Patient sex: M
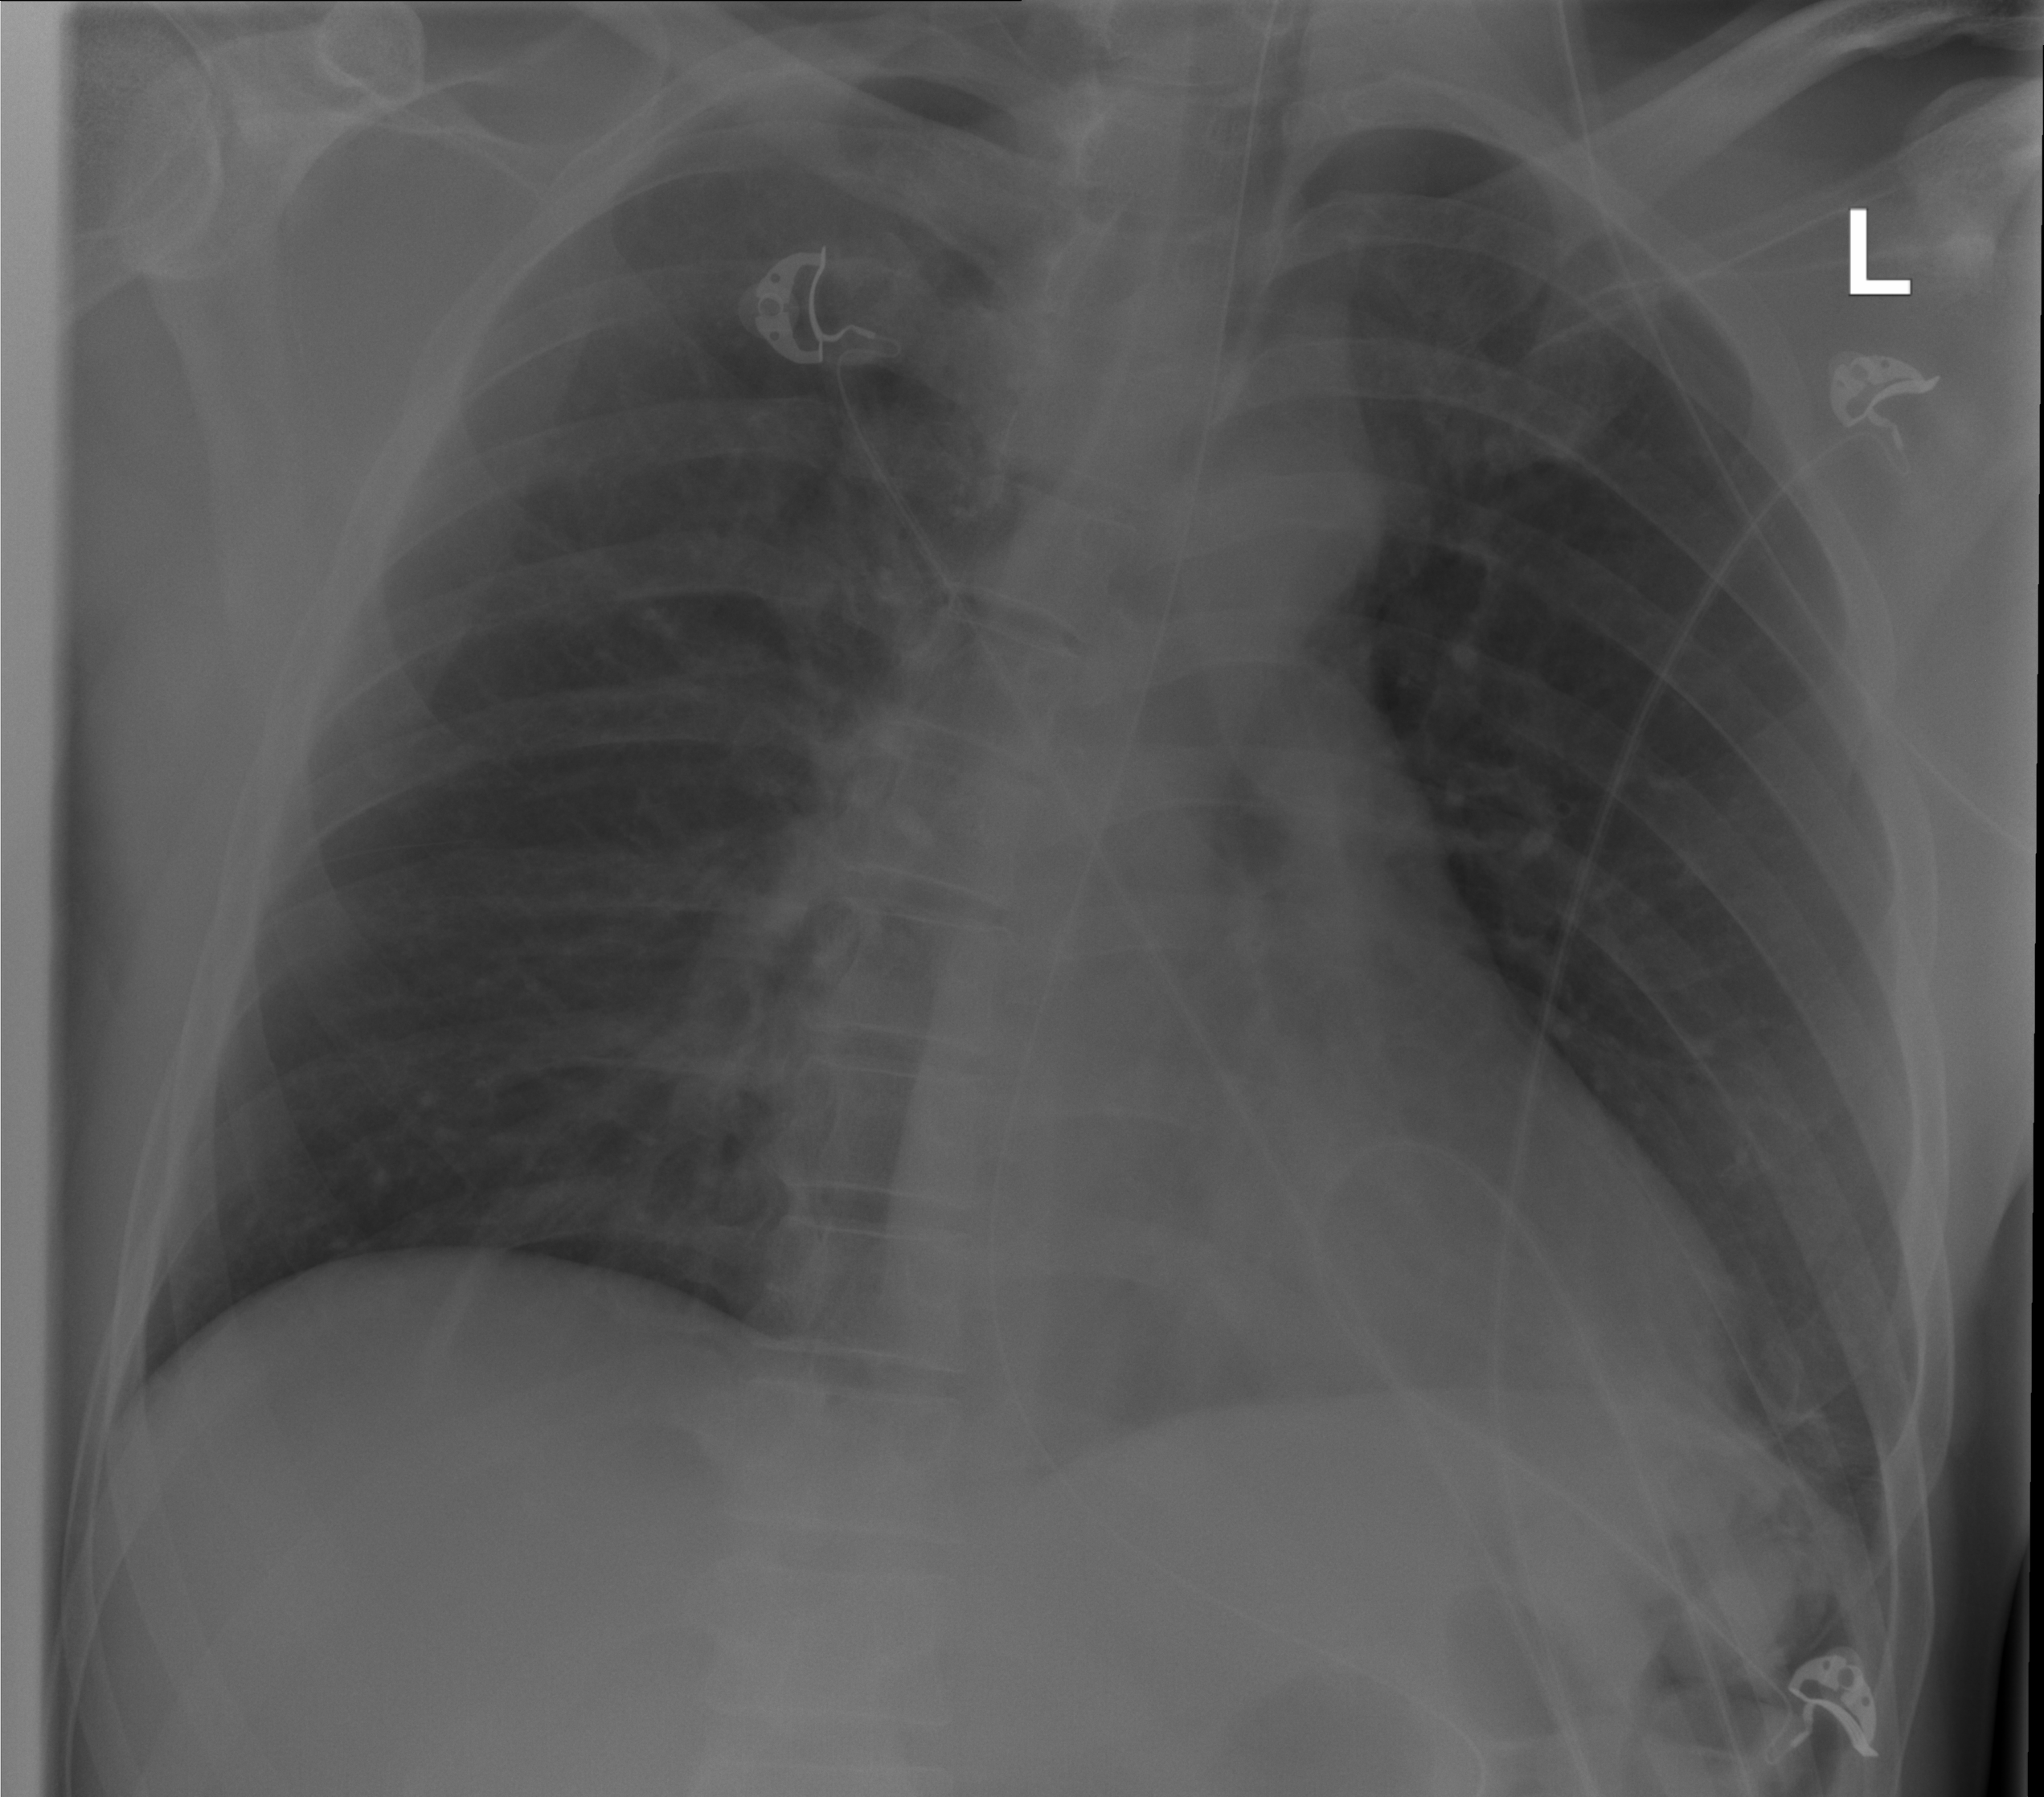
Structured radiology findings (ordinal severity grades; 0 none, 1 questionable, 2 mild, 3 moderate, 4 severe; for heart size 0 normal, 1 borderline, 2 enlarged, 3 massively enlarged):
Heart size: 2
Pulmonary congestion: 0
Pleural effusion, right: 0
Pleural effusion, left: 2
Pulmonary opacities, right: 1
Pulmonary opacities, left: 0
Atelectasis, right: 0
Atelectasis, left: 2